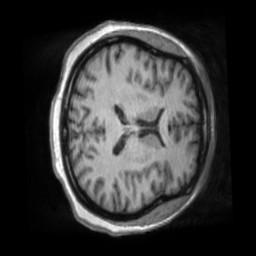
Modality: T1w
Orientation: axial
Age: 34
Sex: female
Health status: ill
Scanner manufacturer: siemens
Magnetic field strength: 3 T
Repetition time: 2.2 s
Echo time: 0.00157 s